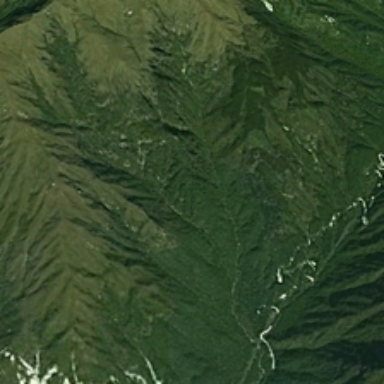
This tall mountain has grown a lot of trees .